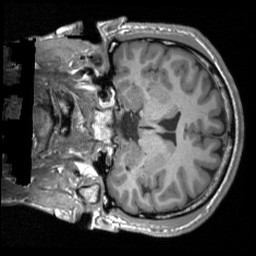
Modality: T1w
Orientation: coronal
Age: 27
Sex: male
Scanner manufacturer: siemens
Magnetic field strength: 3 T
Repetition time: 1.9 s
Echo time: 0.00232 s